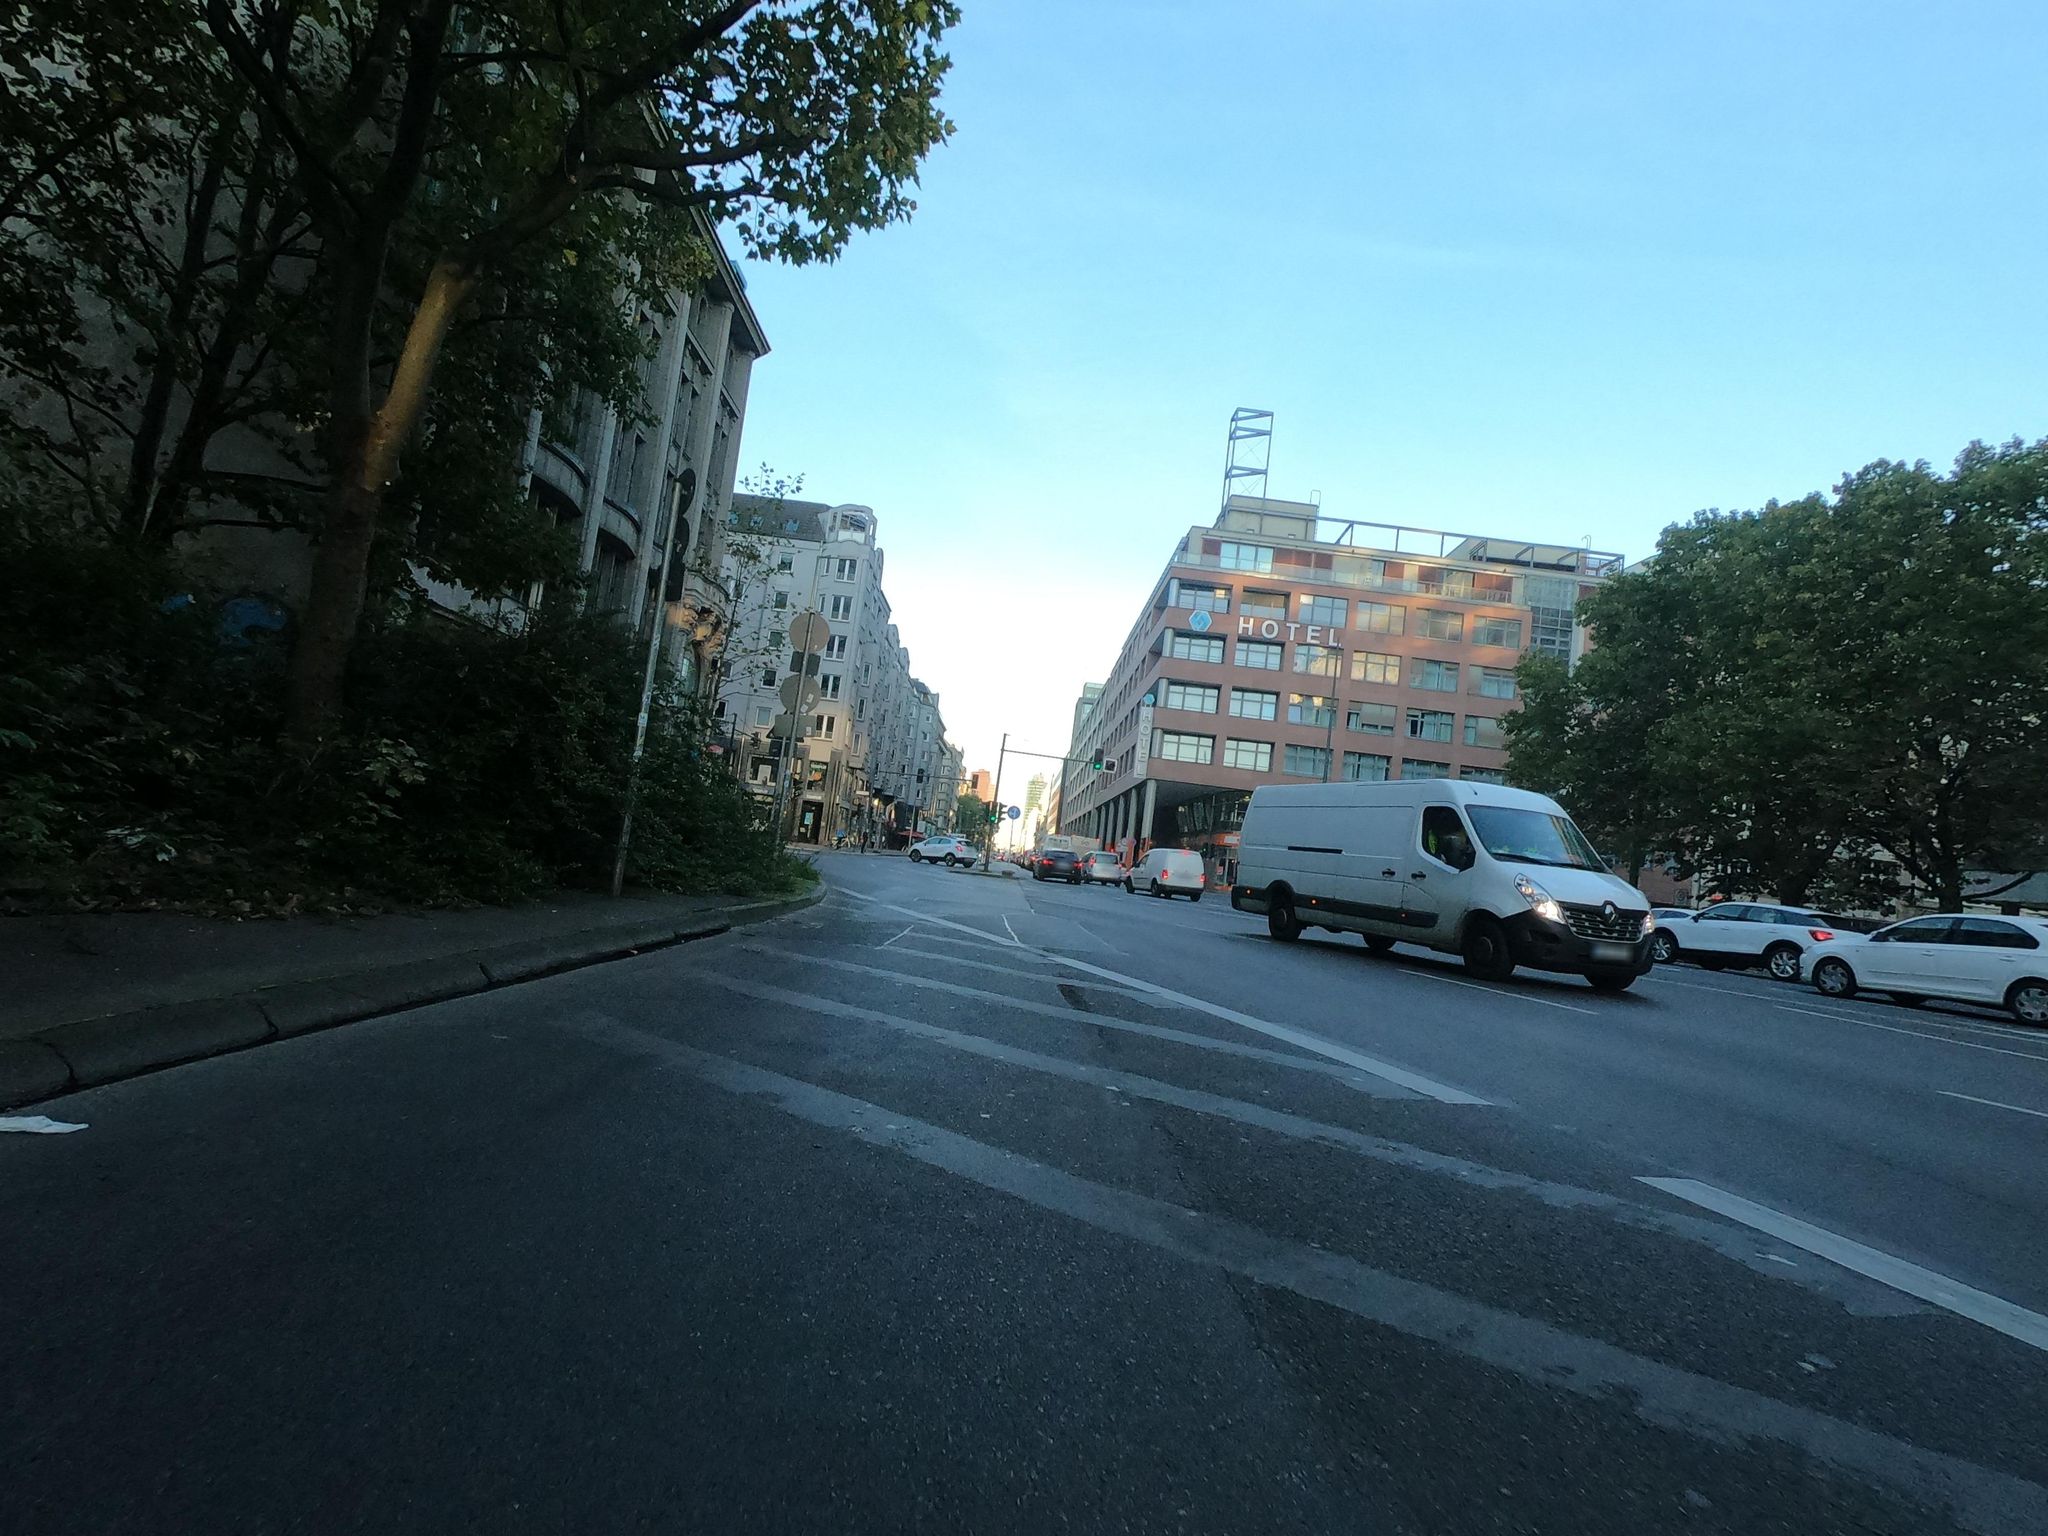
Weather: clear
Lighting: day
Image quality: good
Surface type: driving surface
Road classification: primary
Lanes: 4
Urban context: urban centre
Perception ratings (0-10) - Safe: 3.63, Lively: 8.27, Beautiful: 7.49, Boring: 2.39, Depressing: 1.82, Wealthy: 7.6